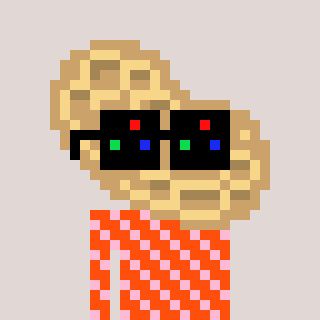
a pixel art character with square black sunglasses, a peanut-shaped head and a orange-colored body on a warm background